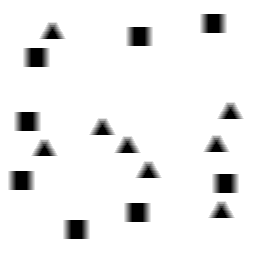
Squares: 8
Triangles: 8
Stars: 0
Total shapes: 16